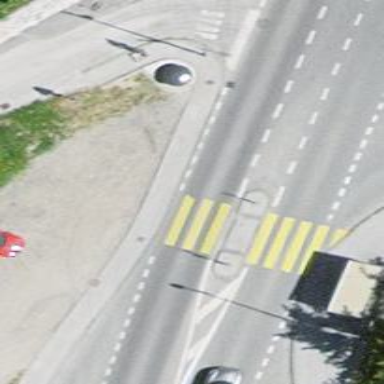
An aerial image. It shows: Zebra crossing on the road.